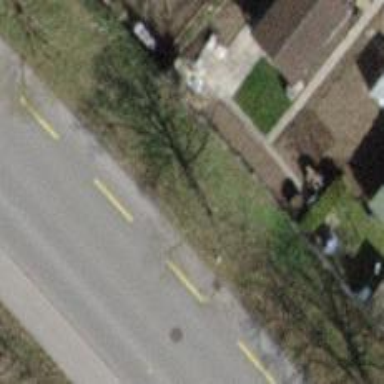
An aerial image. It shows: Tree on the street.